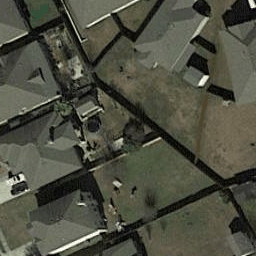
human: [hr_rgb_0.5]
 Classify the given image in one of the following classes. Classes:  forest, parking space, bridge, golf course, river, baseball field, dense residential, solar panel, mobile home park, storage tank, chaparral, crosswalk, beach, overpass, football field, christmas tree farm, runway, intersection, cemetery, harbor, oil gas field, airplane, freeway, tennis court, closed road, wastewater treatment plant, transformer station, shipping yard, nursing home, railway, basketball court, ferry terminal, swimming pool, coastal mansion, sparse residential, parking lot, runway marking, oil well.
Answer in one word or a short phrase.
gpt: dense residential